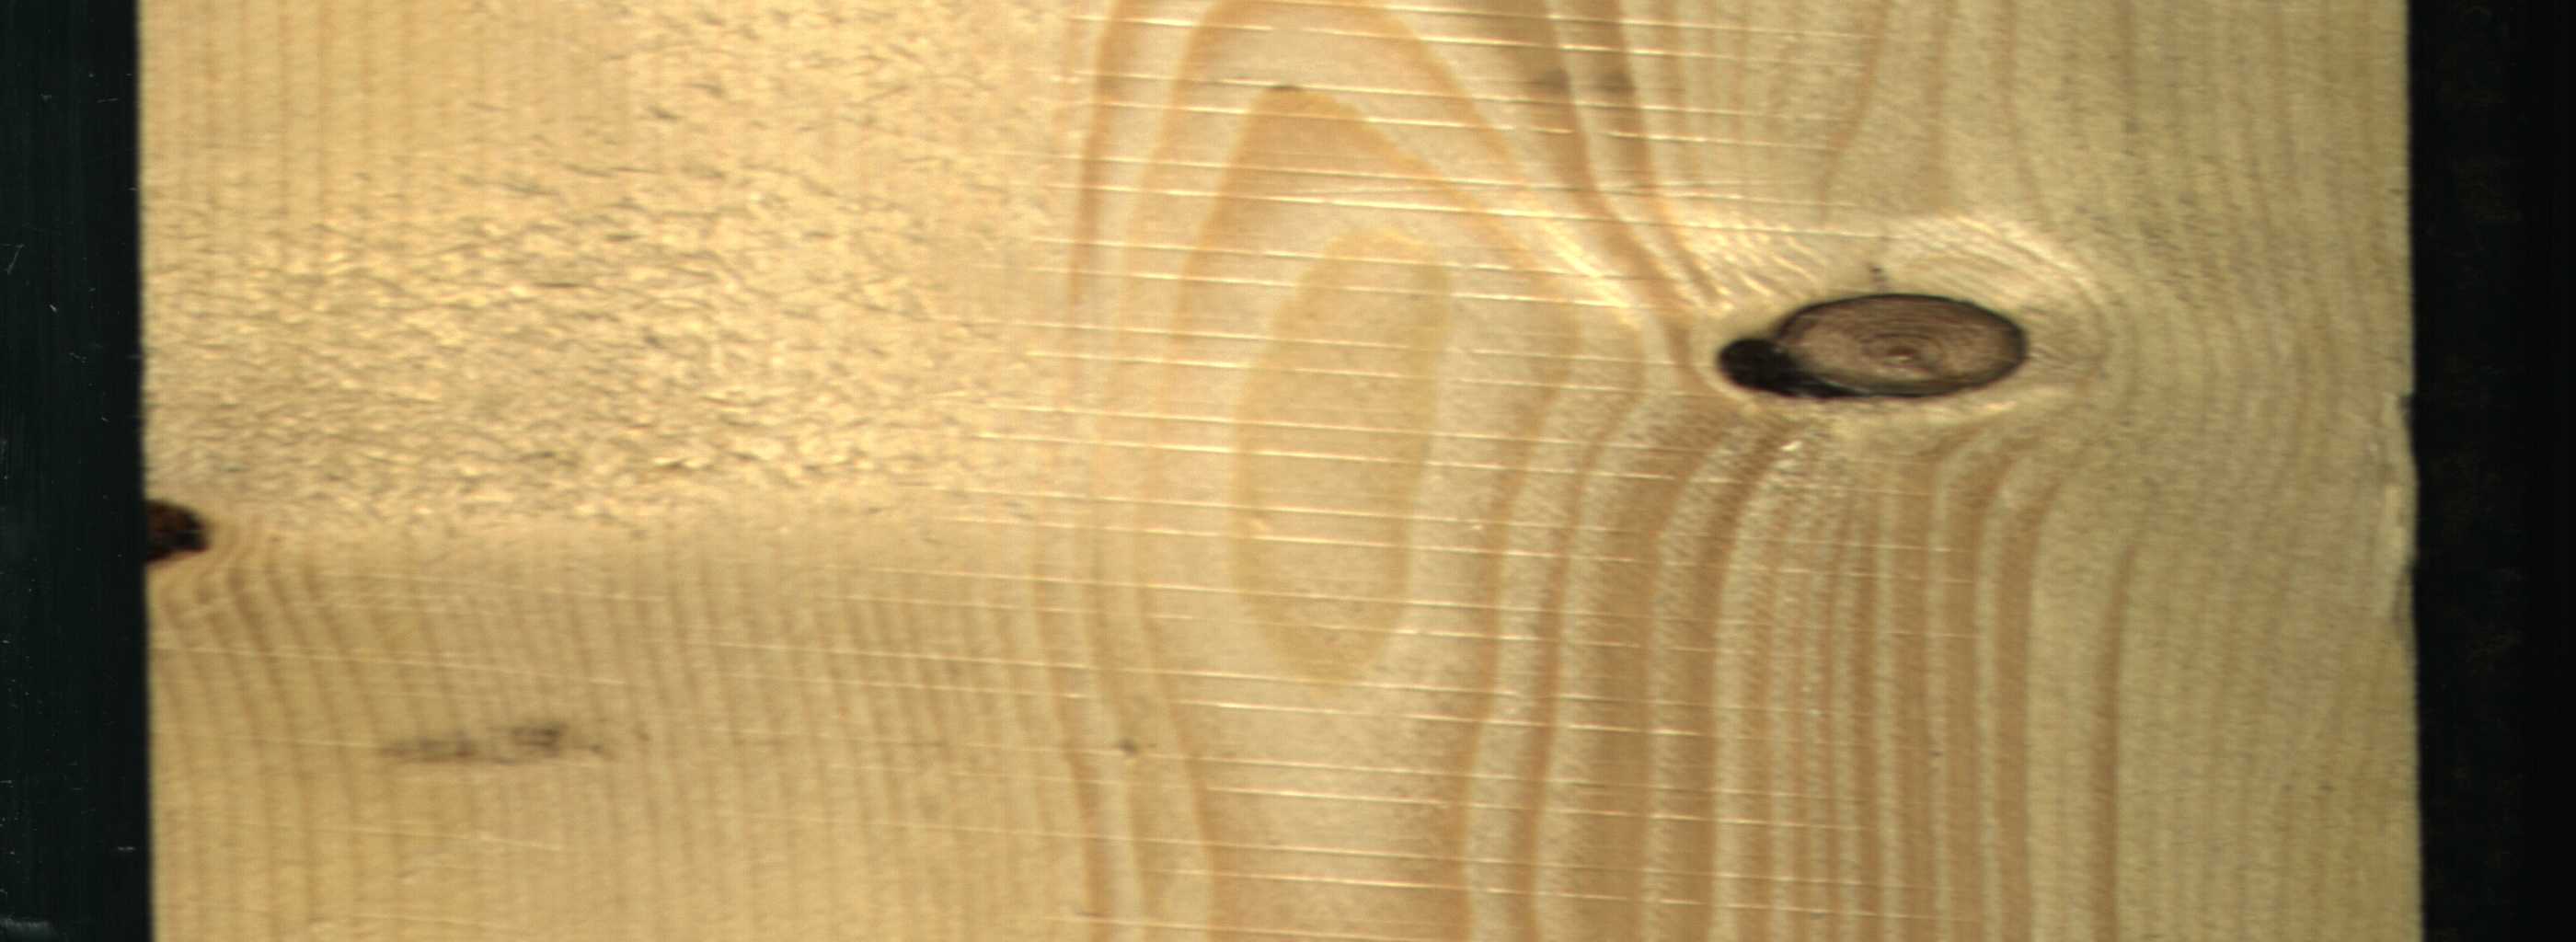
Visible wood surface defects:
Knot_missing
Dead_Knot